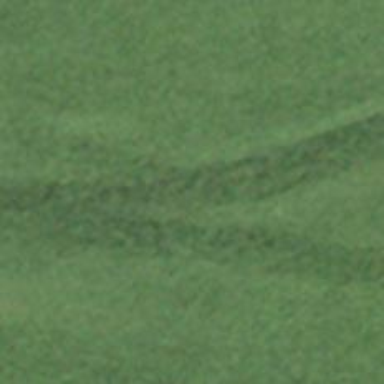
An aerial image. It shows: Grass track with grade3 surface.